Question: I have been trying to create a brick layout like in the attached image in CSS for two days without any success. Please see the attached image

To achieve this layout I have written some code. I have tried to replicate the first row (the row with the word "Let's") using the following HTML
'''
<div class="photo-row first">
<div class="first-item-1"></div>
<div class="first-item-2"></div>
<div class="first-item-3"></div>
<div class="first-item-4"></div>
<div class="first-item-5"></div>
</div>
'''
and the CSS
'''
.photo-row {
width: 100%;
height: 200px;
}
.photo-row.first div {
display: inline-block;
height: 100%;
}
.first-item-1 {
width: 13.57%;
background: red;
}
.first-item-2 {
width: 19.21%;
background: green;
}
.first-item-3 {
width: 31.21%;
background: orange;
}
.first-item-4 {
width: 15.14%;
background: blue;
}
.first-item-5 {
width: 19.78%;
background: yellow;
}
'''
the idea was to give each div a fixed percentage width of the parent div so they will align in a brick format and be responsive. Then I was going to give each of the children div a background image. My layout works but at some view ports it breaks and the last child div shifts to the second line.
I have also make a codepen demo to demonstrate this: <URL>
'''
.photo-row {
width: 100%;
height: 200px;
}
.photo-row.first div {
display: inline-block;
height: 100%;
}
.first-item-1 {
width: 13.57%;
background: red;
}
.first-item-2 {
width: 19.21%;
background: green;
}
.first-item-3 {
width: 31.21%;
background: orange;
}
.first-item-4 {
width: 15.14%;
background: blue;
}
.first-item-5 {
width: 19.78%;
background: yellow;
}
'''
'''
<div class="photo-row first">
<div class="first-item-1"></div>
<div class="first-item-2"></div>
<div class="first-item-3"></div>
<div class="first-item-4"></div>
<div class="first-item-5"></div>
</div>
'''
I cannot understand that even though the total sum of the children divs equals to less than 100% of the parent, why they shift on the second line. One more thing...I'm trying to design the layout such that there is no white space either on the left side or the right side of the children divs. If anyone has a solution for this with JavaScript/jQuery then that will also work for me.
Thanks!
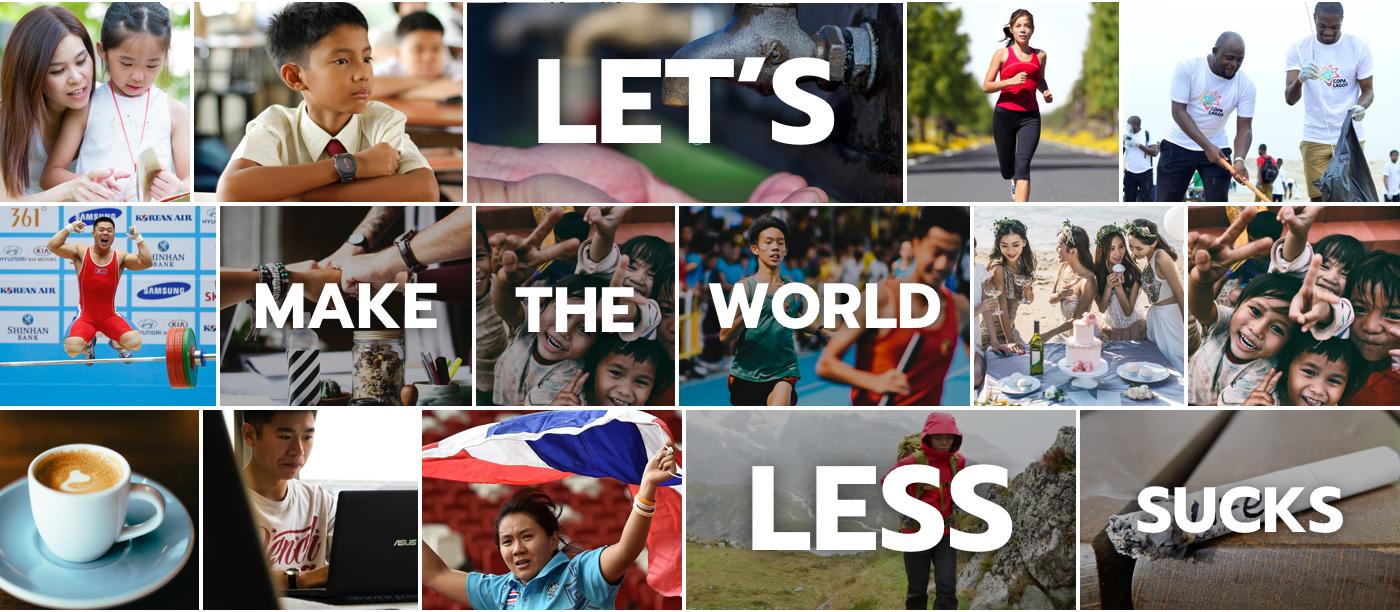
Answer: Using 'display:flex' you can much more easily create "brick" like wall, and you can use 'flex-grow' properties to control container widths much more easily than using percents.
Just for kicks, here's an example you can play with. Changing 'flex-grow' values on any 'nth' of brick type you can create a more random pattern too. It's totally flexible.
Plus with Flex box, you can more easily control your text alignment using 'align-items' and 'justify-content' on your "bricks".
In the provided example we are basically setting all bricks to a 'flex-grow: 2'. So being the same, they'll all flex to the same size and occupy the same amount of space in each row. Then we can use pseudo selectors to find even rows and the first and last brick in those even rows, and make the 'flex-grow:1' (or half of two) in order to make half bricks on each end.
'''
.wall {
height: auto;
}
.row {
display: flex;
border-top: 2px solid white;
}
.row .brick {
flex-grow: 2;
}
.row .brick:not(:last-child) {
border-right: 2px solid white;
}
.row:nth-child(even) > .brick:first-child,
.row:nth-child(even) > .brick:last-child {
flex-grow: 1;
}
.brick {
display: flex;
justify-content: center;
align-items: center;
background-color: red;
height: 50px;
color: #fff;
font-family: Helvetica, sans-serif;
font-size: 12px;
}
'''
'''
<div class="wall">
<div class="row">
<div class="brick"></div>
<div class="brick">Lets</div>
<div class="brick"></div>
<div class="brick">Make</div>
<div class="brick"></div>
</div>
<div class="row">
<div class="brick"></div>
<div class="brick">The</div>
<div class="brick"></div>
<div class="brick">World</div>
<div class="brick"></div>
<div class="brick"></div>
</div>
<div class="row">
<div class="brick"></div>
<div class="brick"></div>
<div class="brick">Suck</div>
<div class="brick">Less</div>
<div class="brick"></div>
</div>
</div>
'''